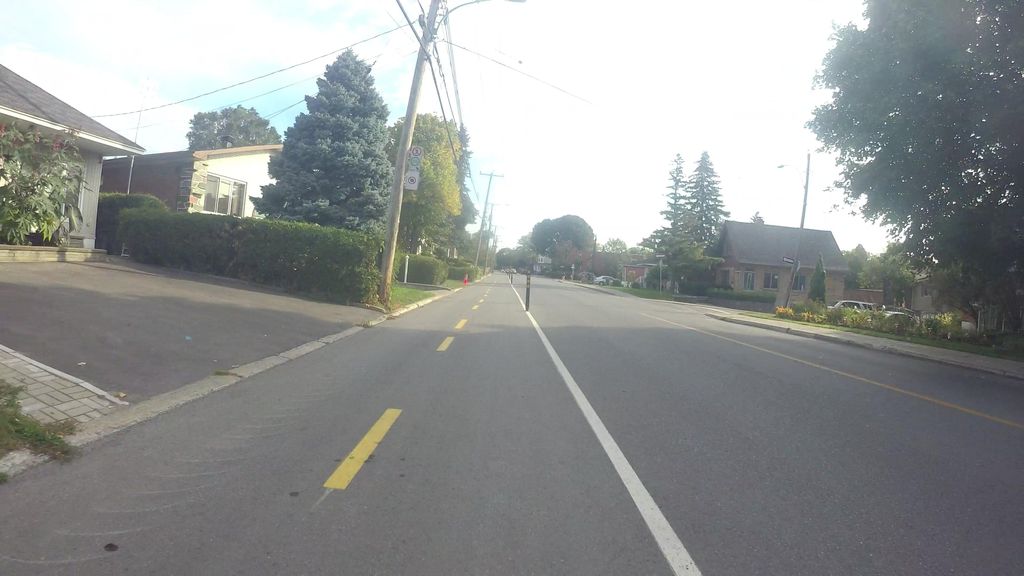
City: montreal